Question: What is the measurement shown in the image?
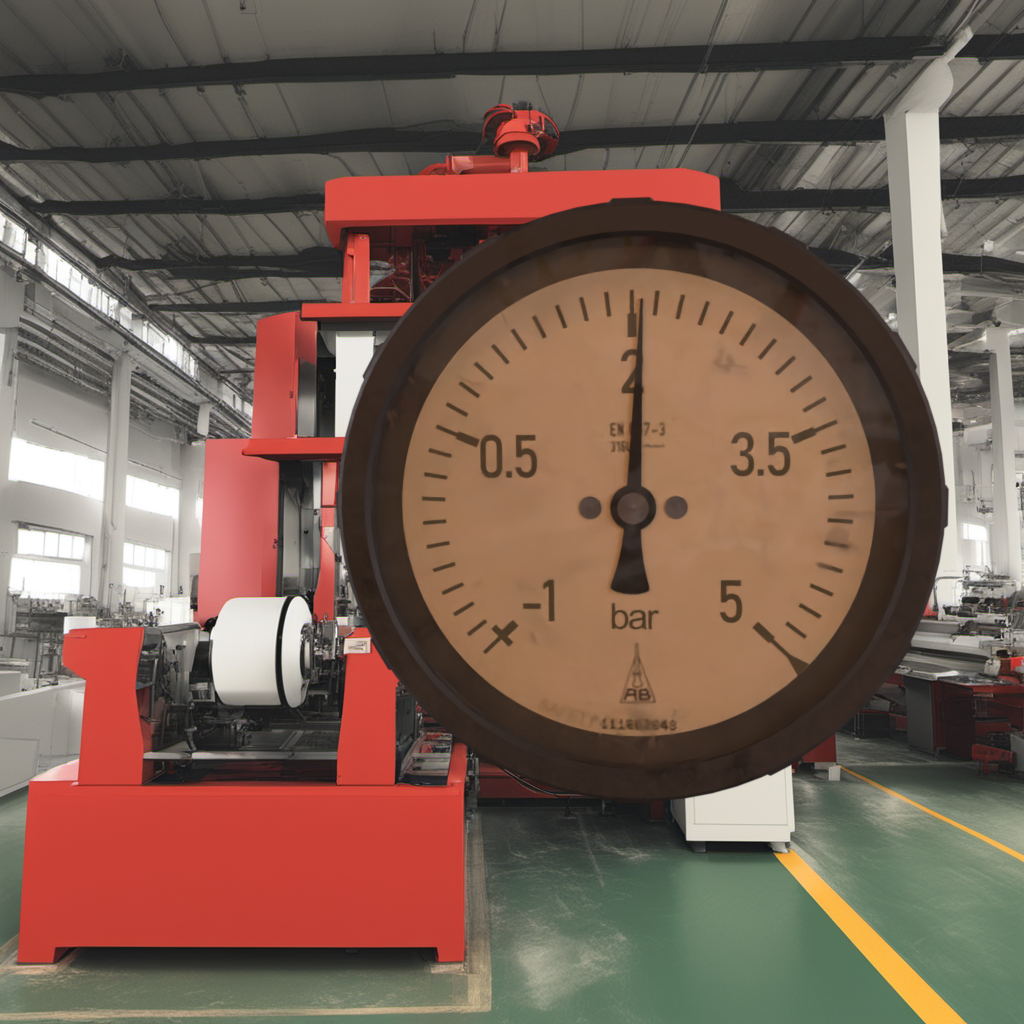
Answer: The result is 2.06
Question: What is the value range of this measurement?
Answer: The range is from -1 to 5
Question: What is the minimum and maximum reading range of this measurement?
Answer: The minimum value is -1 and the maximum value is 5